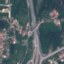
Land use / land cover: Highway